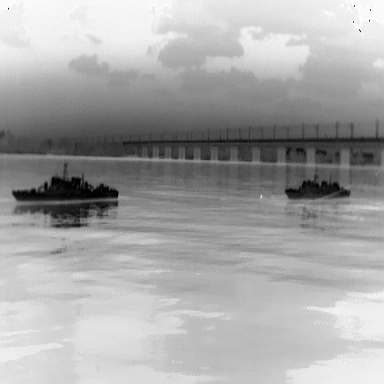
There are two warships in the infrared image.